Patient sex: M
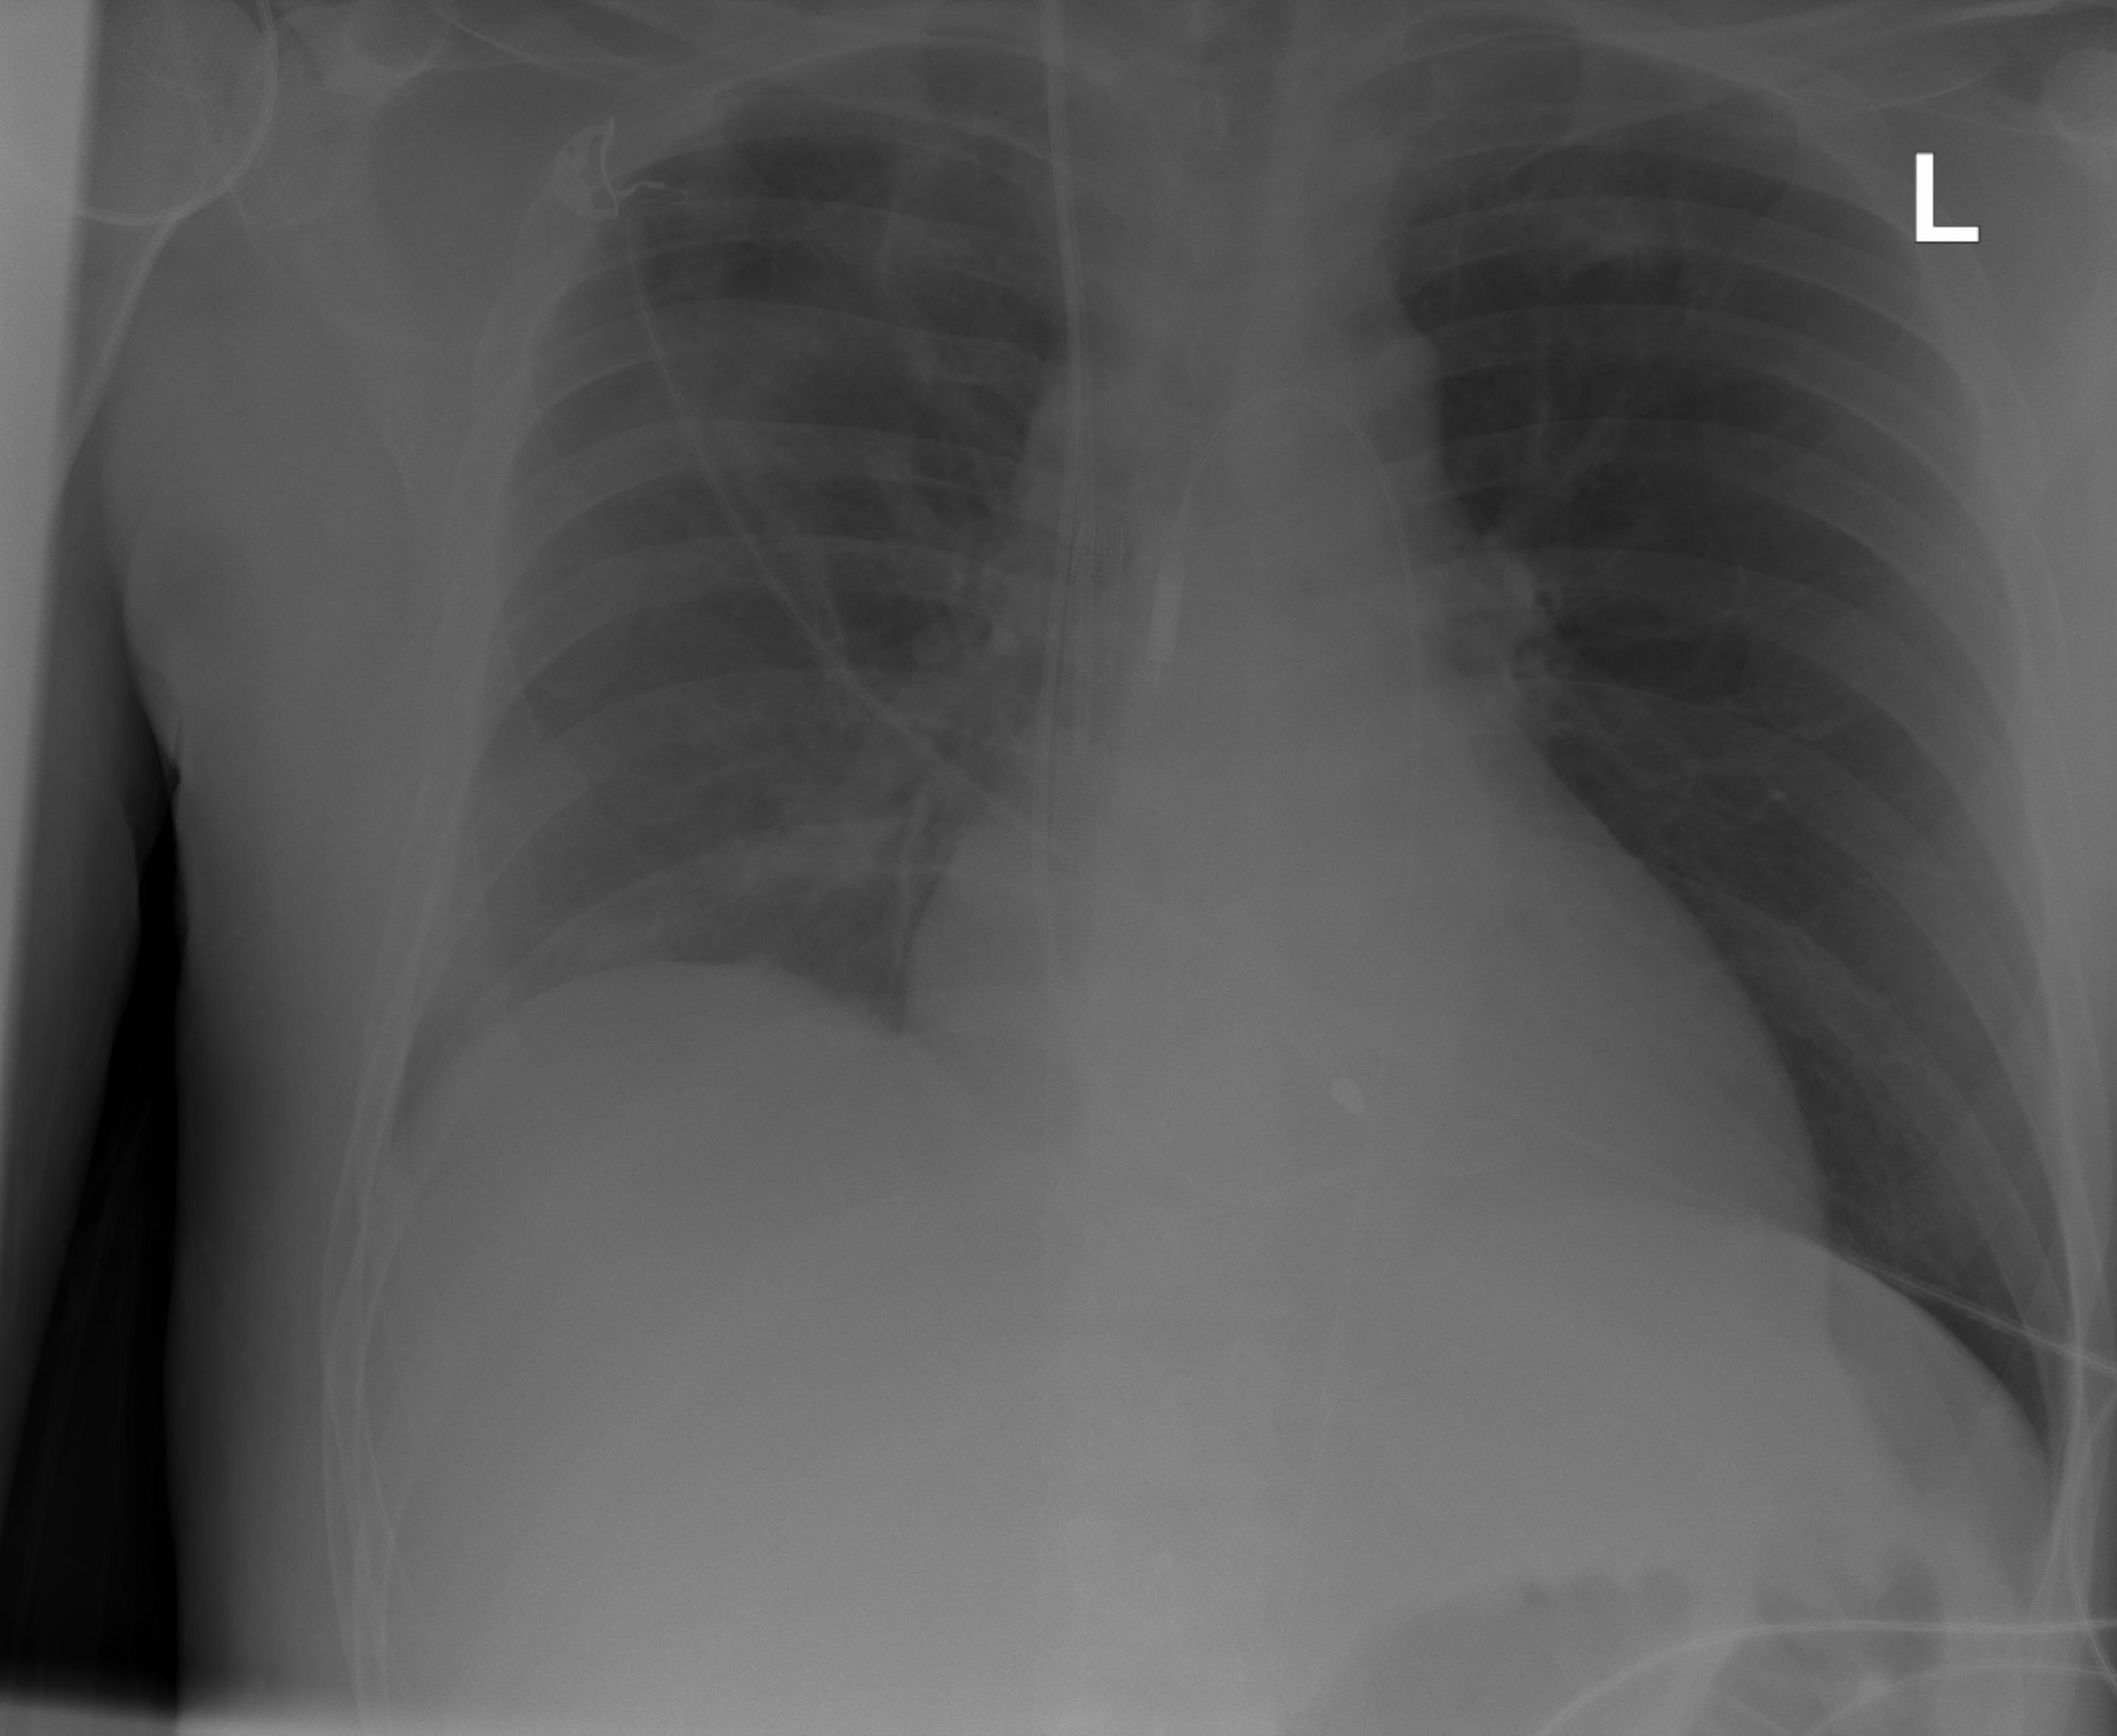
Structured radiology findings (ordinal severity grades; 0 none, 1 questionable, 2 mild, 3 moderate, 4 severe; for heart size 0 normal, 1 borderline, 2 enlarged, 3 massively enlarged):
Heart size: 1
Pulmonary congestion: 1
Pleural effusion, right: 2
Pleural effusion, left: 0
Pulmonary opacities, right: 0
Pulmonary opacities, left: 0
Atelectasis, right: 0
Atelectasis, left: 0